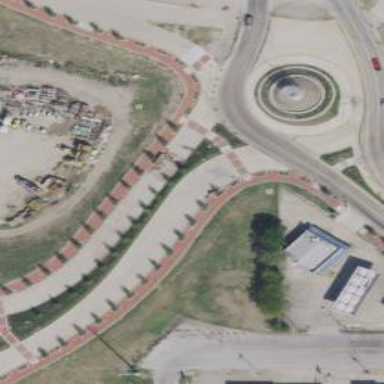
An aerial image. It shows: Primary highway around roundabout with separate sidewalks.